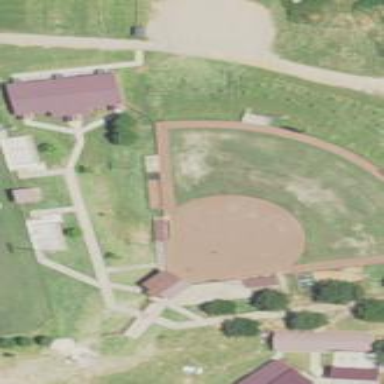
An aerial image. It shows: Softball pitch for leisure sports.